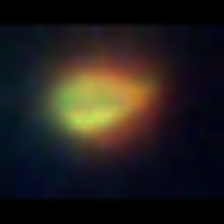
Taxon: NanoPlankton
Group: Other